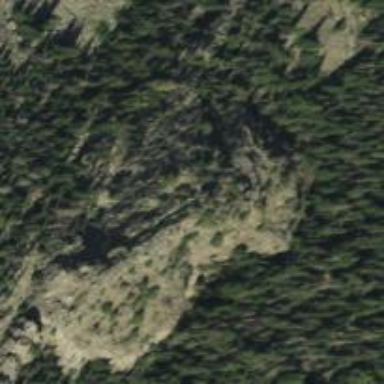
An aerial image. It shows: Landscape of bare rock.